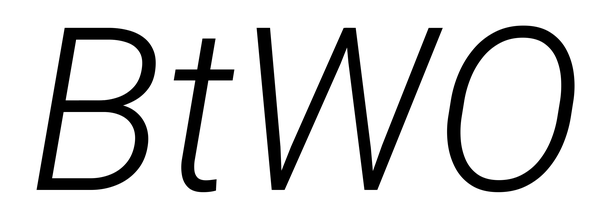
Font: Roboto-Italic_Light_Italic